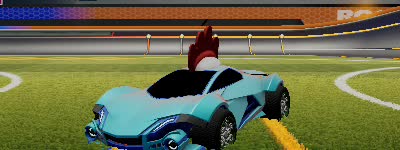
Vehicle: werewolf